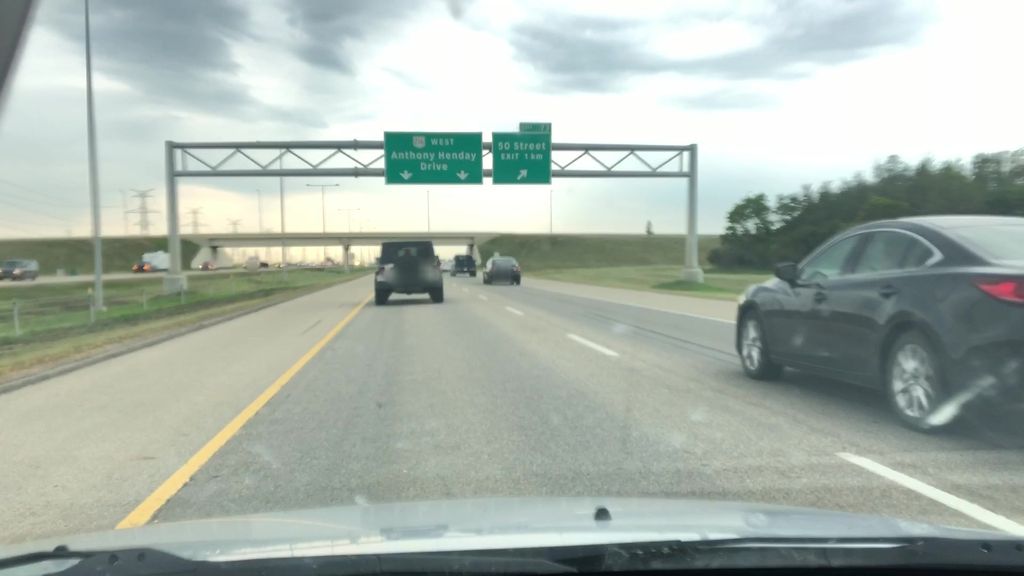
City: edmonton